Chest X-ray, PA view. Patient: 56 years old, sex F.
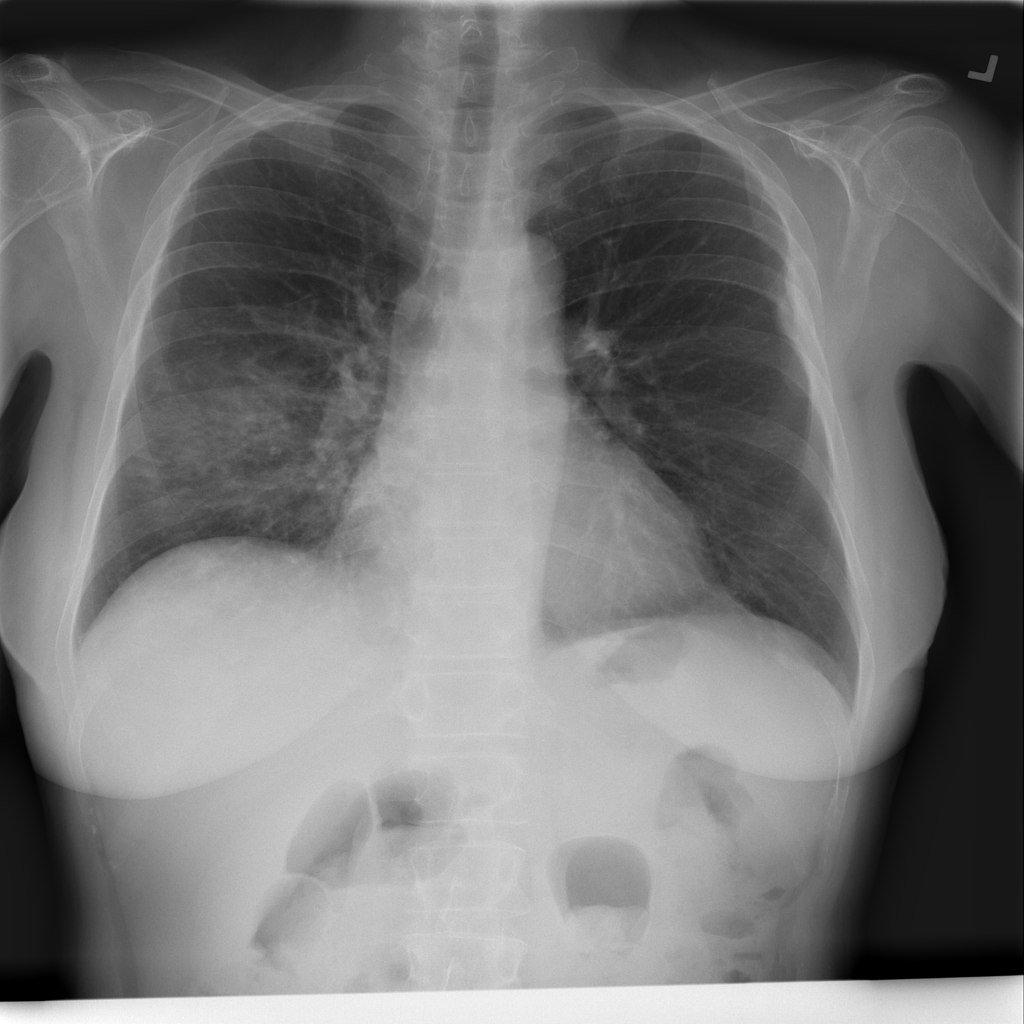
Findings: Pneumonia